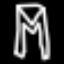
Label: pants